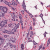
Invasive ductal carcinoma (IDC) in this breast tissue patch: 1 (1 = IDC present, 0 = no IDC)